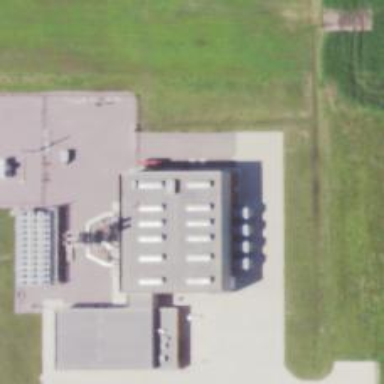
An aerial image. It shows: Gas-powered generator.